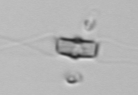
Label: Chaetoceros_didymus